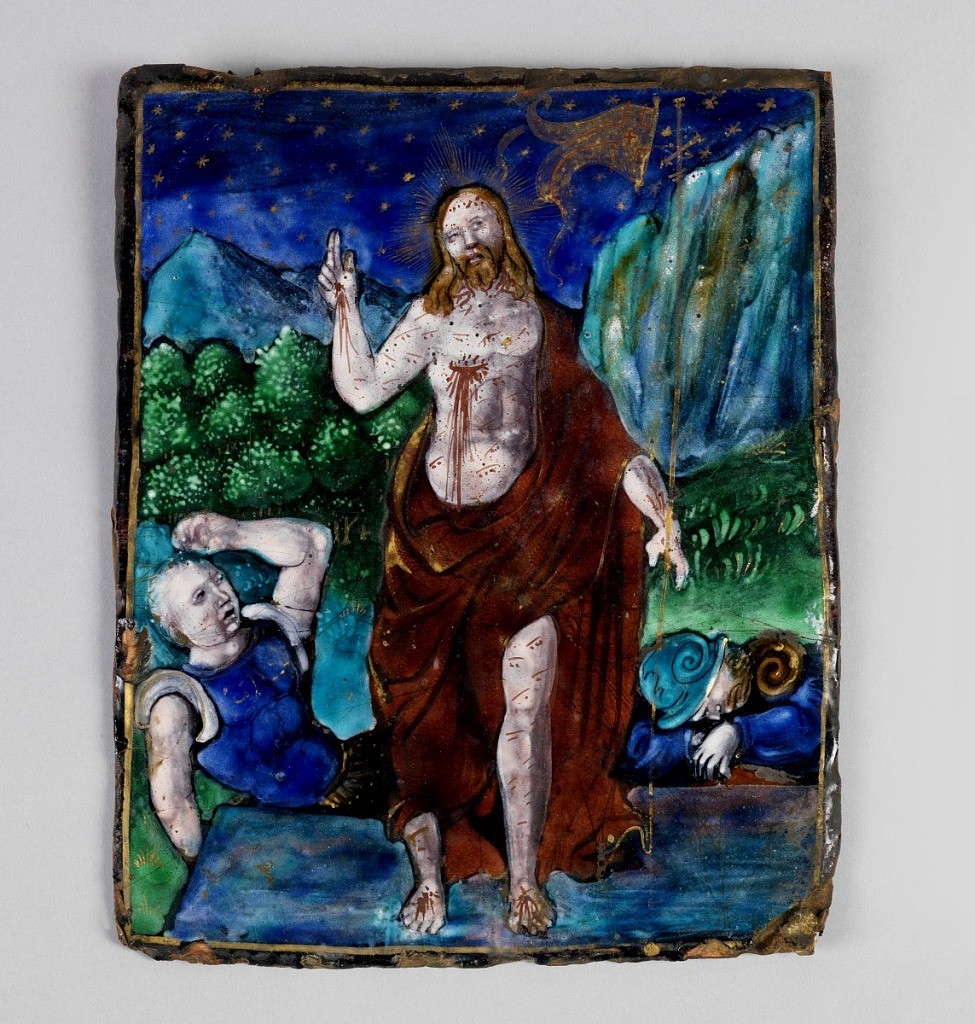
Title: Resurrection of Christ
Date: ca. 1530
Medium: Enamel on copper
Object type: Plaque with frame
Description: Christ emerging from the tomb in a red garb draped over one shoulder, with one hand raised, his body with wounds, one guard awakening to see him rise, the other asleep, with blue mountains and green trees in the background.